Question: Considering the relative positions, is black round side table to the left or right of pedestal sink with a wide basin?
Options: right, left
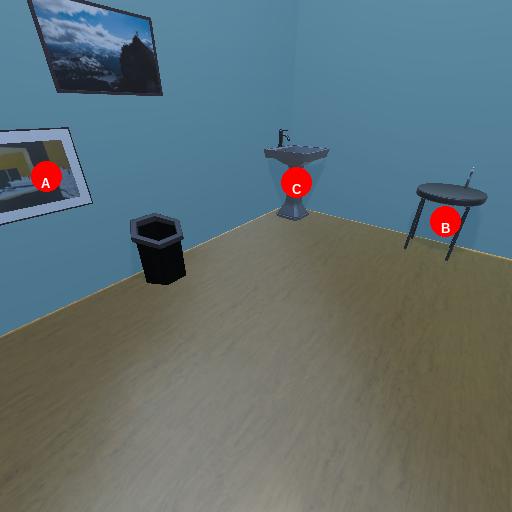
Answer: right